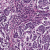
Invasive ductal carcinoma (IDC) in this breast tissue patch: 1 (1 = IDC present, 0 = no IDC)